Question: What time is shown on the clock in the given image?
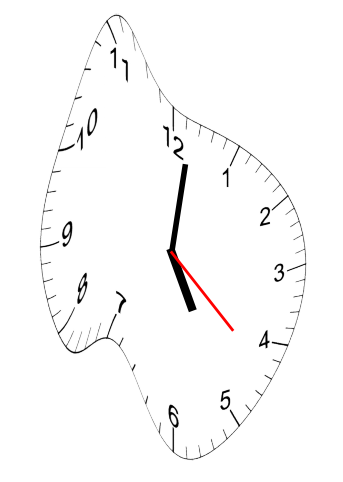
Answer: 05:01:22